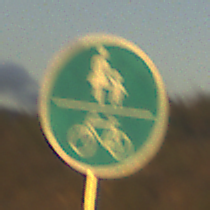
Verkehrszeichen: GemeinsamerGehUndRadweg
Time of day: SunriseSunset
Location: Outdoor (RoadRail)
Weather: PartlyCloudy
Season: NotSpecified
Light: Natural